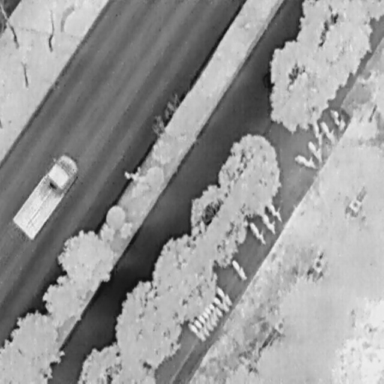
There are 17 objects shown in the infrared image, including 16 Bicycles, and an OtherVehicle.